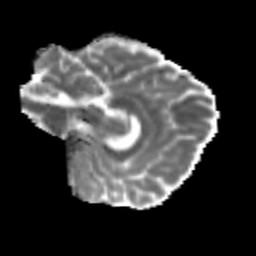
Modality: MD
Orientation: sagittal
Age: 25
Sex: male
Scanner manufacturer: siemens
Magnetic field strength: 3 T
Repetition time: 3.5 s
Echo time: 0.125 s